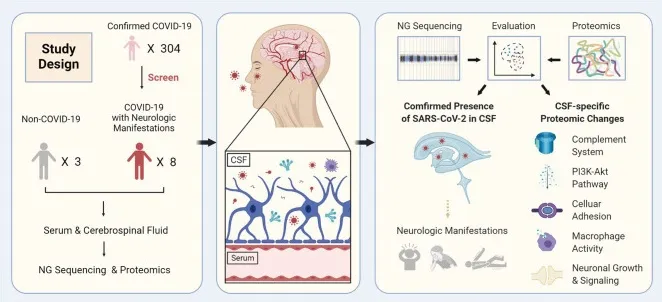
Graphic abstract. 304 COVID-19 in-hospital patients were enrolled in this study to screen out those with prominent new-onset neurological manifestations. Finally, 8 COVID-19 patients with neurological manifestations and three non-COVID-19 patients were selected. NGS and proteomics analysis were conducted in the simultaneously obtained CSF and serum samples from the selected patients. SARS-CoV-2 RNA were validated to present in the CSF of COVID-19 patients, providing the direct clue that SARS-CoV-2 may invade central nervous system. The proteomic results highlighted the involvement of complement system, PI3K-Akt signaling pathway, enhanced cellular interaction, and macrophages in pathogenesis of the COVID-19 related neurological manifestations.
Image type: pathology (pas)